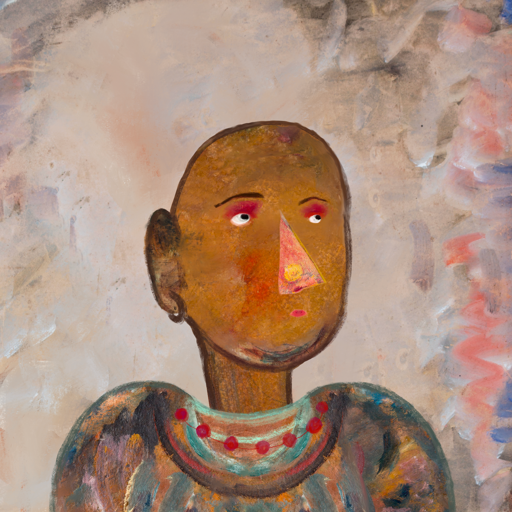
Background: Roy_Bahadur, Head And Neck Side: Pipe, Face Side: Irani, Bust: Boggyland, Hair Side: Blank, Head Accessory: Blank, Second Necklace: Blank, Necklace: Irani_3, Baby: Blank